Question: I'd like to know if there is any way to fade a link out instead of truncating if it is too long to fit in container. This is what I mean (the image taken from the <URL>:

The simplest solution is to insert an absolute-positioned element with a gradient background into the container, but in that case it would cover the link so that it becomes unclickable under the gradient.
Another way I found is to use '-webkit-mask':
'''
.wide-faded {
-webkit-mask: -webkit-linear-gradient(right,
rgba(255,255,255,0),
rgba(255,255,255,1) 103px,
rgba(255,255,255,1)
);
}
'''
The result is exactly what I needed (link is clickable!) but it lacks a crossbrowser support.
Is there any way to achieve the same in a crossbrowser manner?
Thanks in advance.
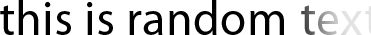
Answer: You could apply the gradient to a background of a pseudo element instead
'''
.fade {
position:relative;
display:inline-block;
}
.fade:after {
content:"";
position:absolute;
top:0;
right:0;
width:20px;
height:100%;
background: -webkit-gradient(linear, 0 0, 100% 0,
from(rgba(255, 255, 255, 0)),
to(rgba(255, 255, 255, 1)));
background: -webkit-linear-gradient(left, rgba(255, 255, 255, 0) 0%,
rgba(255, 255, 255, 1) 100%);
background: -moz-linear-gradient(left, rgba(255, 255, 255, 0) 0%,
rgba(255, 255, 255, 1) 100%);
background: -o-linear-gradient(left, rgba(255, 255, 255, 0) 0%,
rgba(255, 255, 255, 1) 100%);
background: -ms-linear-gradient(left, rgba(255, 255, 255, 0) 0%,
rgba(255, 255, 255, 1) 100%);
background: linear-gradient(left, rgba(255, 255, 255, 0) 0%,
rgba(255, 255, 255, 1) 100%);
filter: progid:DXImageTransform.Microsoft.gradient(startColorstr='#00ffffff', endColorstr='#ffffff', GradientType=1);
}
'''
<URL>